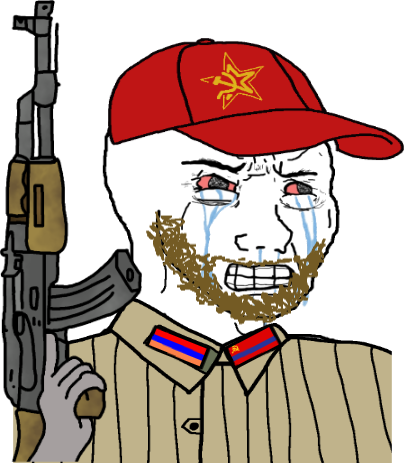
Label: 5_Soyjak